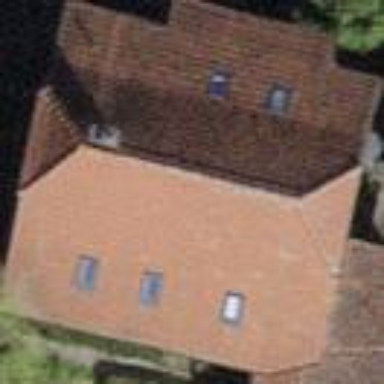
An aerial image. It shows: Building with tiled roof.